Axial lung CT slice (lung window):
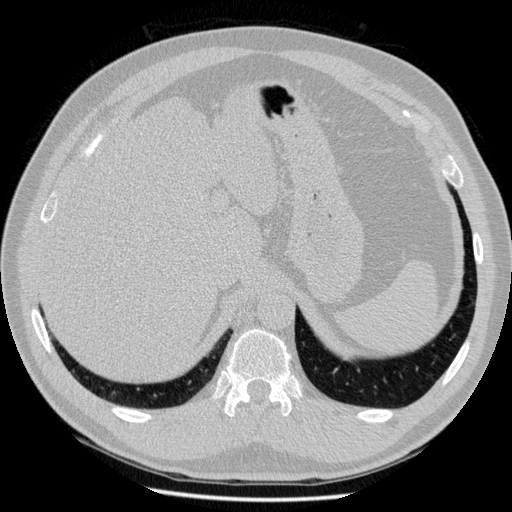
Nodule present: no